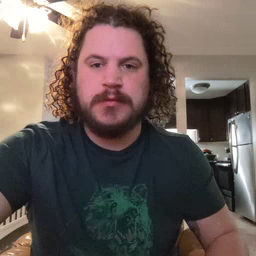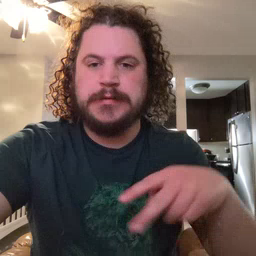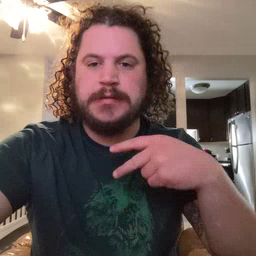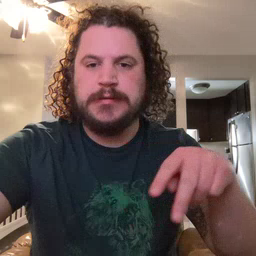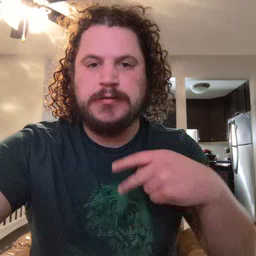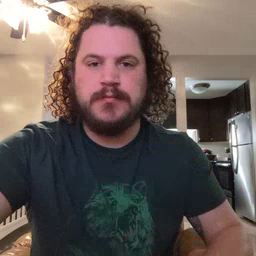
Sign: dance